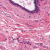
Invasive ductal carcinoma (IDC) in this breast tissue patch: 0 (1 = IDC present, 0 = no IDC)